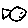
Label: fish